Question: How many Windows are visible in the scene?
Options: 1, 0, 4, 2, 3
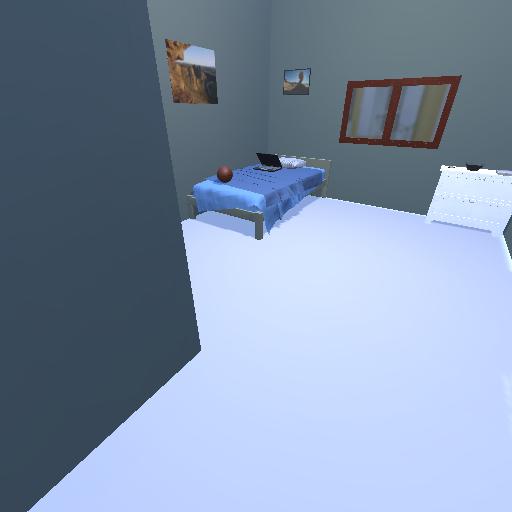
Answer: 1